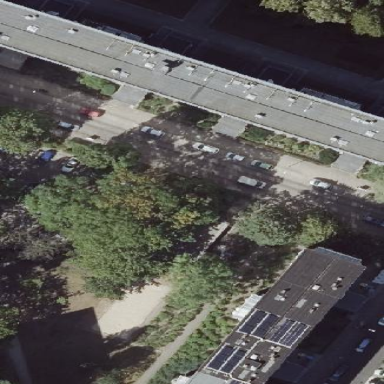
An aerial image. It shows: Flat-roofed apartment building with grey tar paper roof.